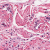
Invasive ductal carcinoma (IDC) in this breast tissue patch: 0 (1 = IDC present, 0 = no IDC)